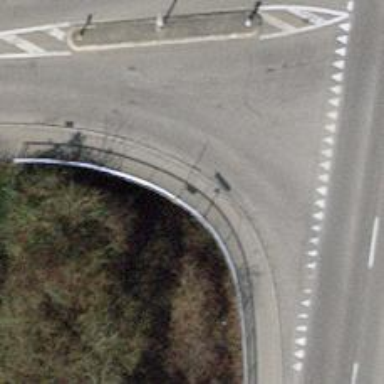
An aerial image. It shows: Asphalt sidewalk along the footway.